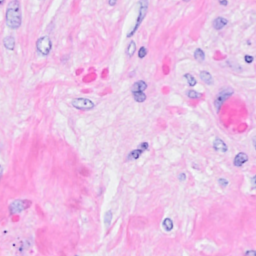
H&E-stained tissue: Breast